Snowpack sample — Snodgrass Mountain, Crested Butte, Colorado (2/4/25, 12:06 PM MST)
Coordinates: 38.923, -106.968
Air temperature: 35 °F
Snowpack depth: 80 cm
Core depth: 50 cm
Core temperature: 30.2 °F
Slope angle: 14°, slope face: 78°
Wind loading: low
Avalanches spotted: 0
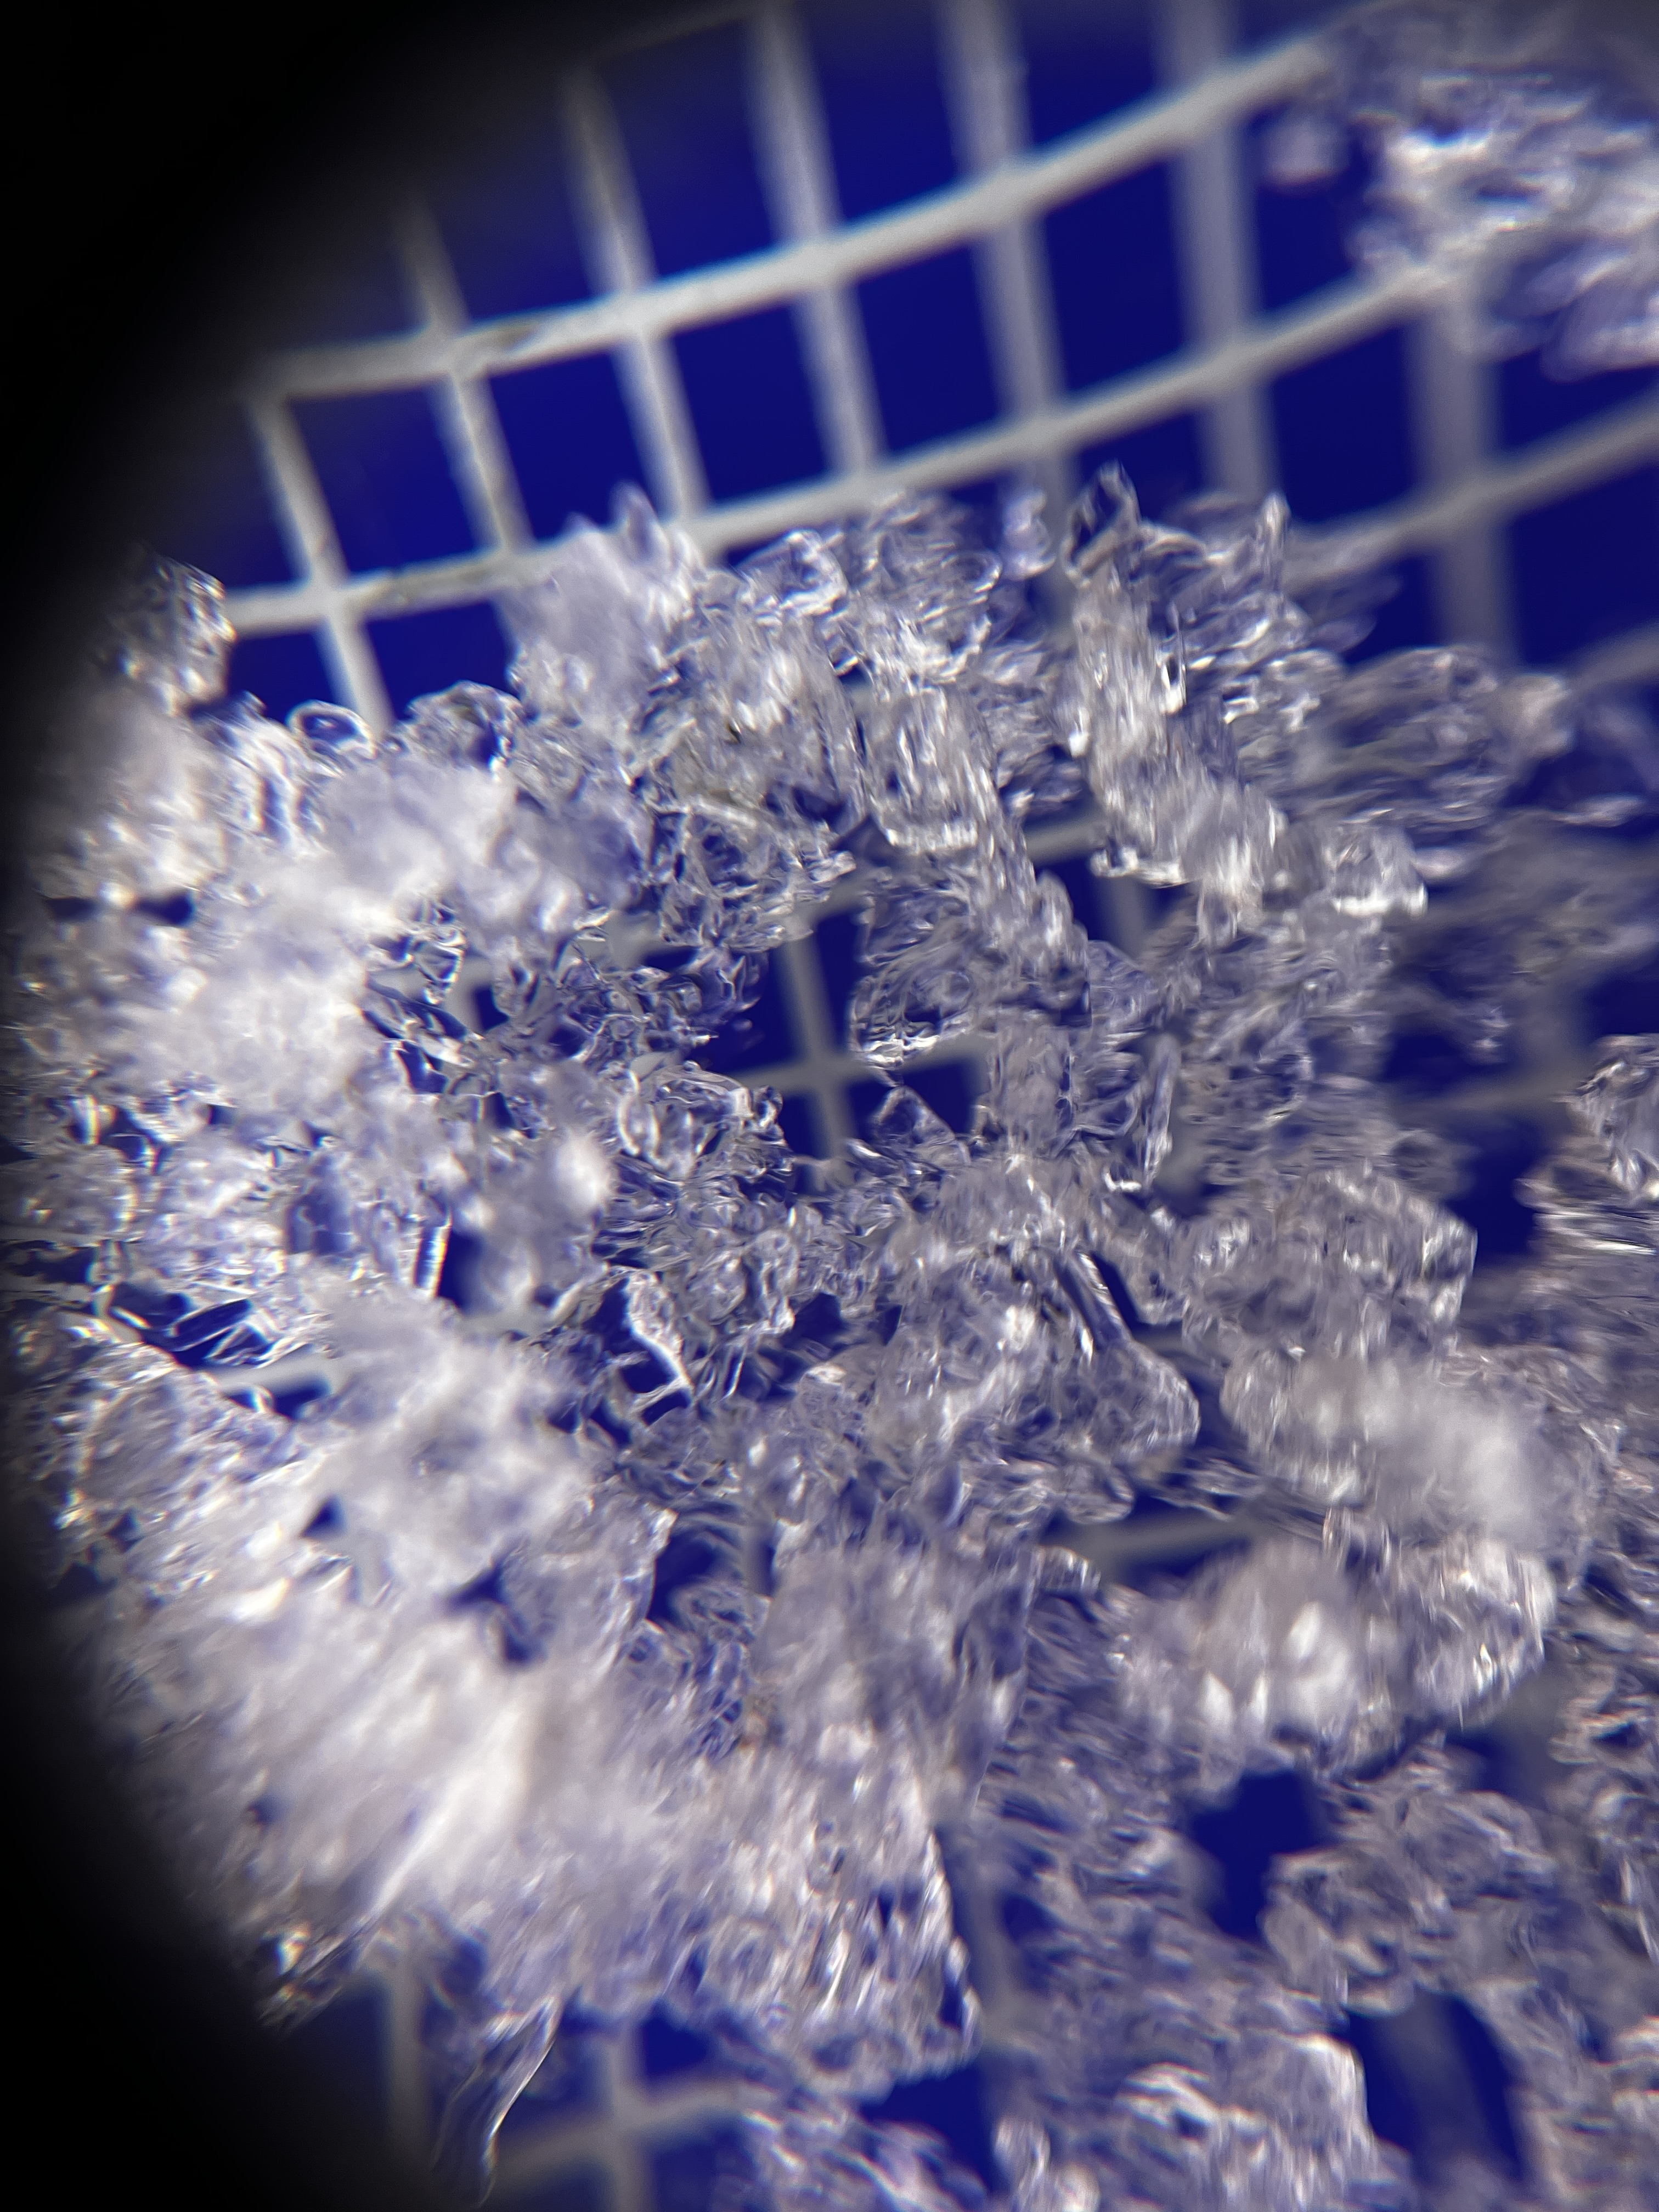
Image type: magnified_profile
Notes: No avalanches nearby, unusually warm weather for the last month reported by residents, Collected 25 yards from treeline